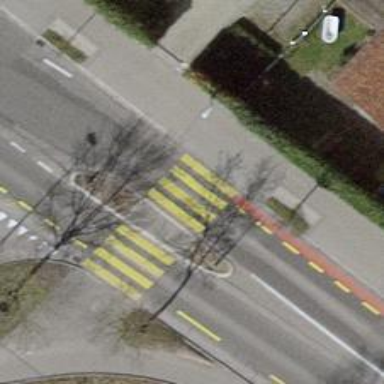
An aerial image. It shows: Zebra crossing with crossing island.